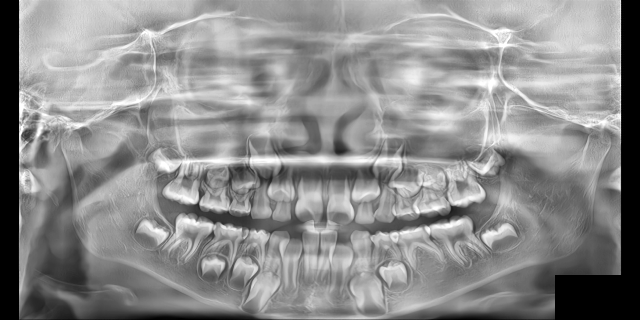
child